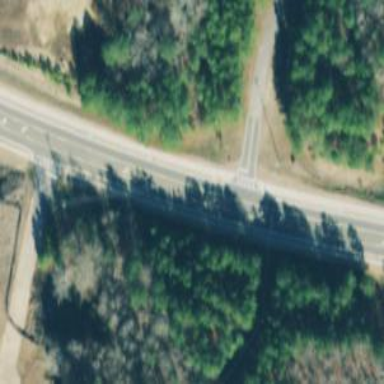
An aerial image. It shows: Asphalt road classified as tertiary.